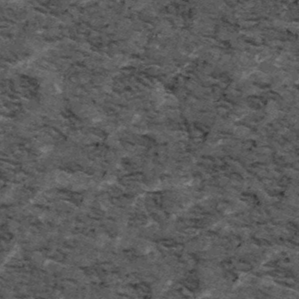
Label: frost